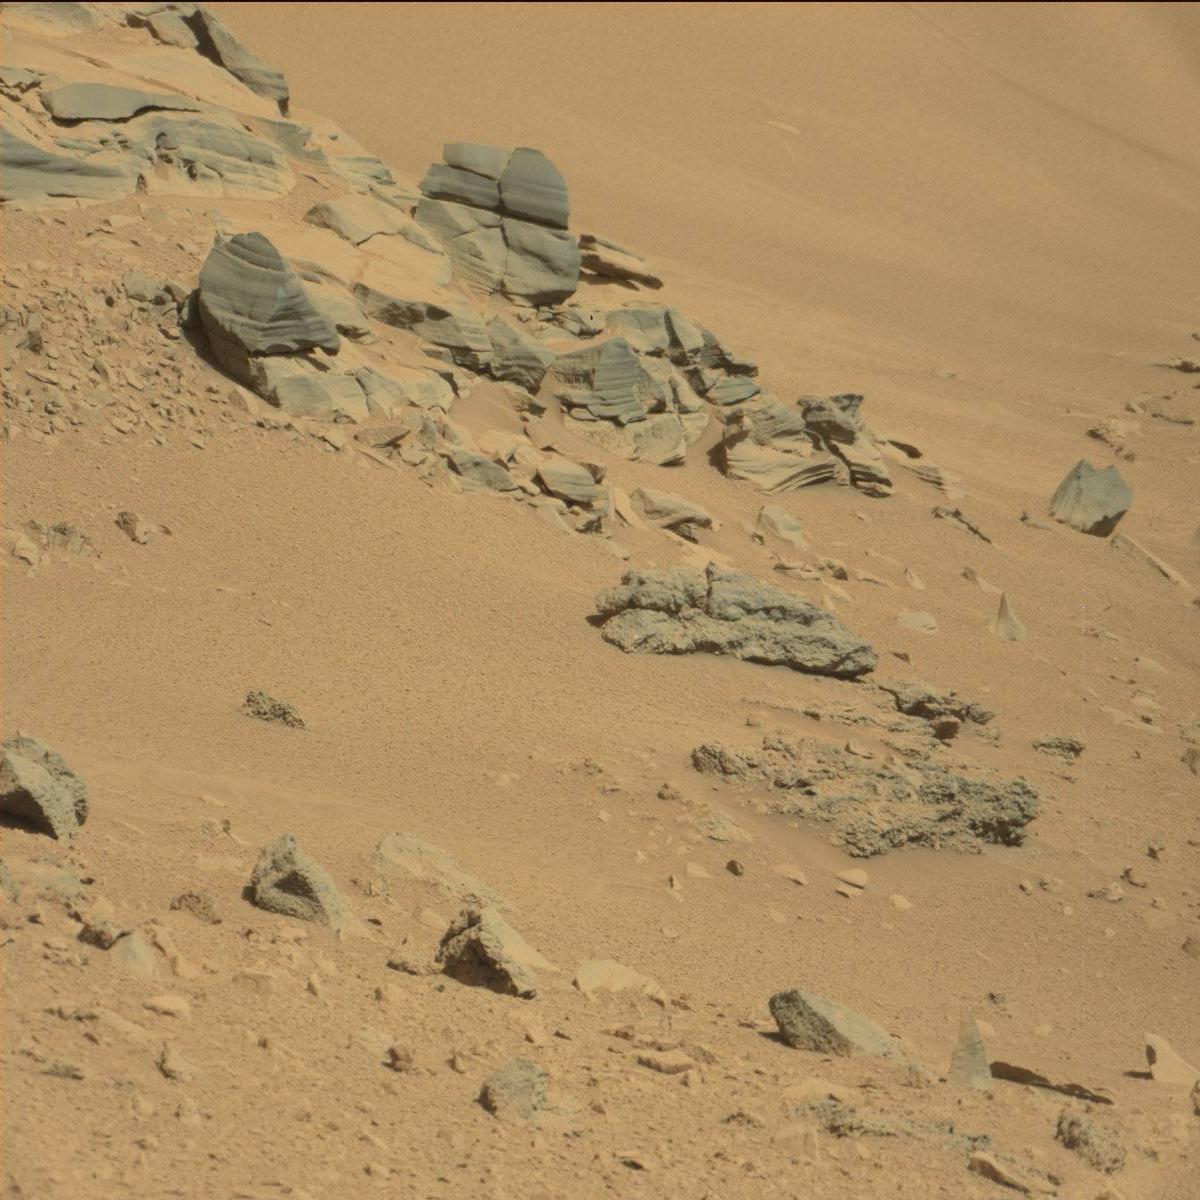
Terrain classes present: Bedrock, Sand / Soil